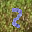
Label: 2